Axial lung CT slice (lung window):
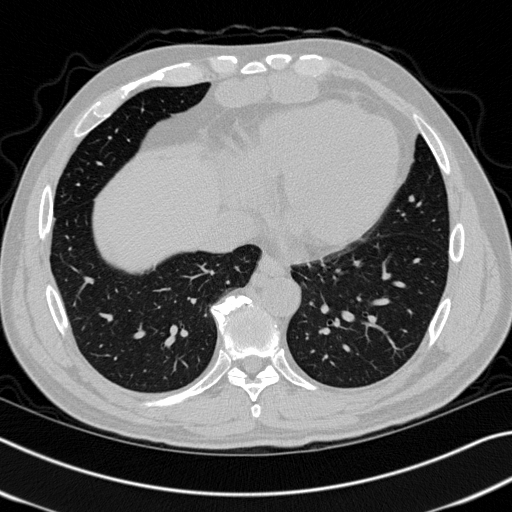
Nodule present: no